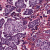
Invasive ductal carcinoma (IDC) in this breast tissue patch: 1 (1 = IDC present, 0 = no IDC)